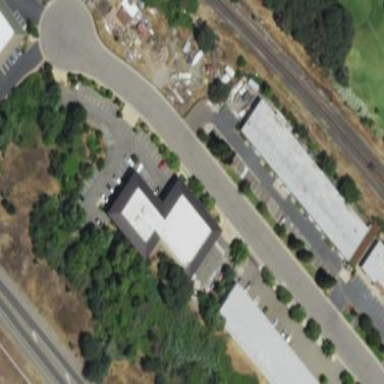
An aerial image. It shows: Office building.